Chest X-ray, PA view. Patient: 49 years old, sex F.
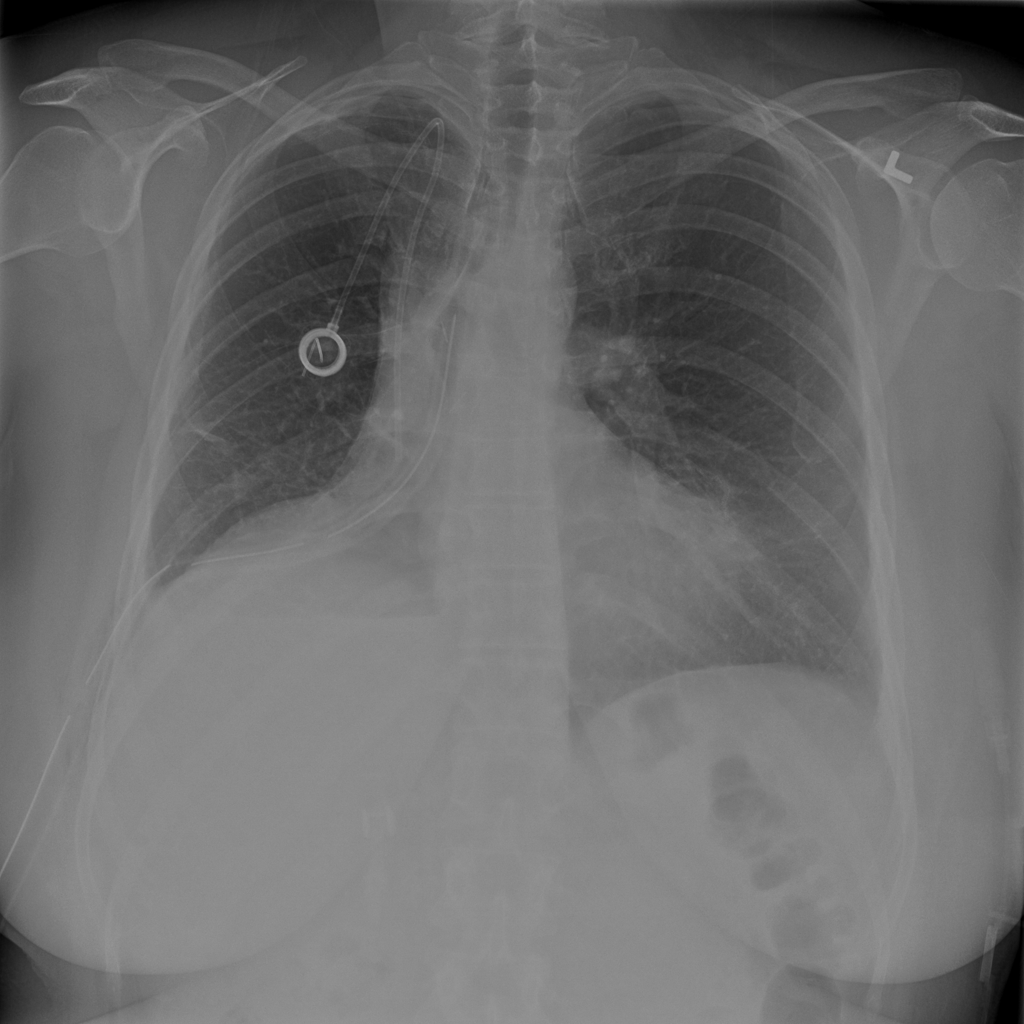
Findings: No Finding